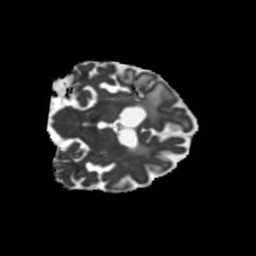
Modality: MD
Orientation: coronal
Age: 79
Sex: female
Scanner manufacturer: siemens
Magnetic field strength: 3 T
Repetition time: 5.25 s
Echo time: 0.08 s